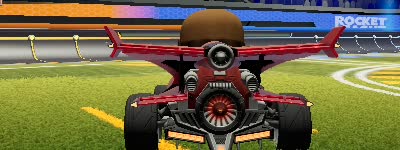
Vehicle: aftershock